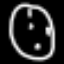
Label: clock